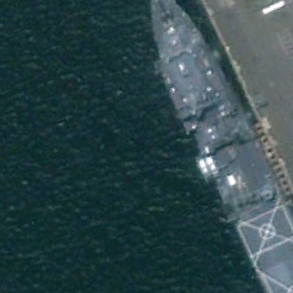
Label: combat